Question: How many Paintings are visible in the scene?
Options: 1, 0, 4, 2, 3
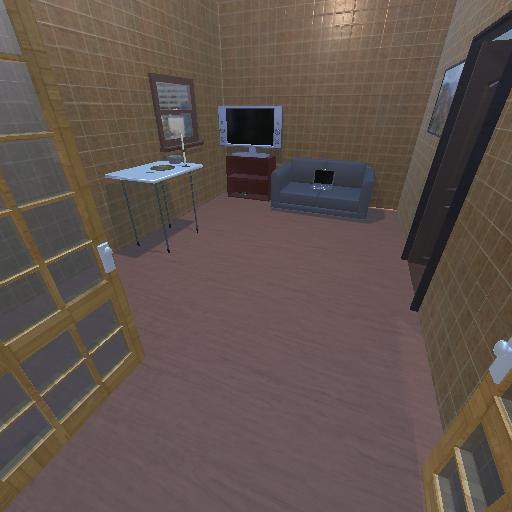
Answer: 1